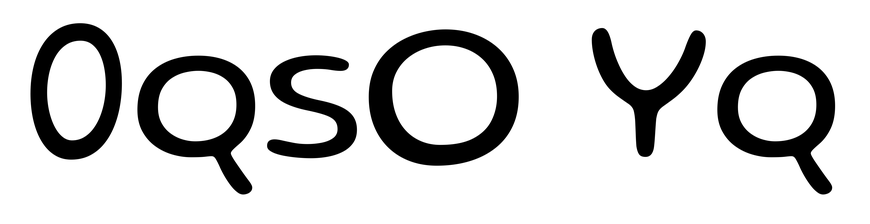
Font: Gluten_Light